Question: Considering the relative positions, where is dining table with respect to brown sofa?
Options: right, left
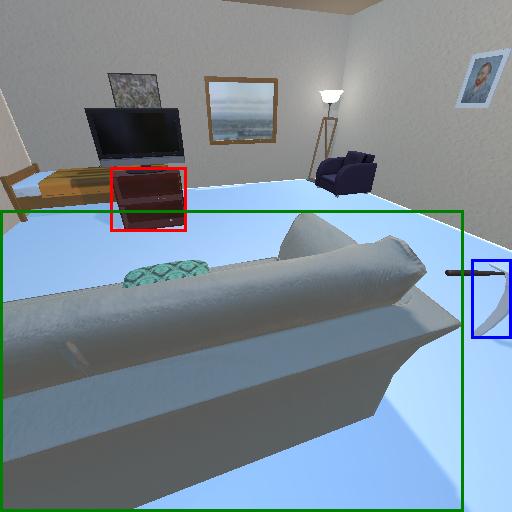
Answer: right